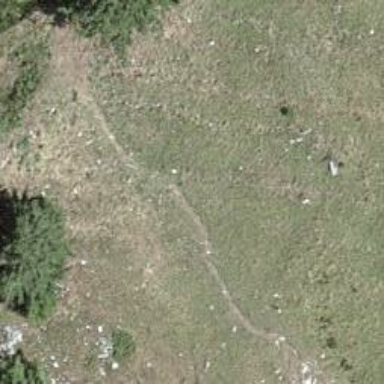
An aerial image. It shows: Path.